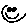
Label: smiley face